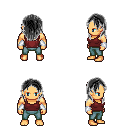
a pixel art fantasy rpg character, male body template, human, tanned skin, maroon pirate shirt, teal pants, gray long hairstyle, white cloth bracers, four views (front, back, left, right), 2x2 character sprite sheet, small pixel art, hard edges, no anti-aliasing